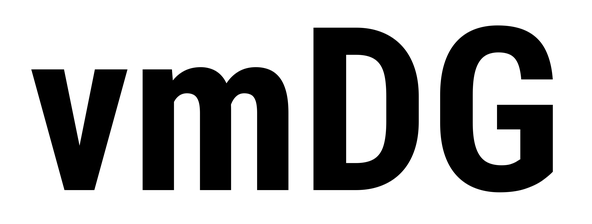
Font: Roboto_Condensed_Bold